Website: bh-photo
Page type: account-selection
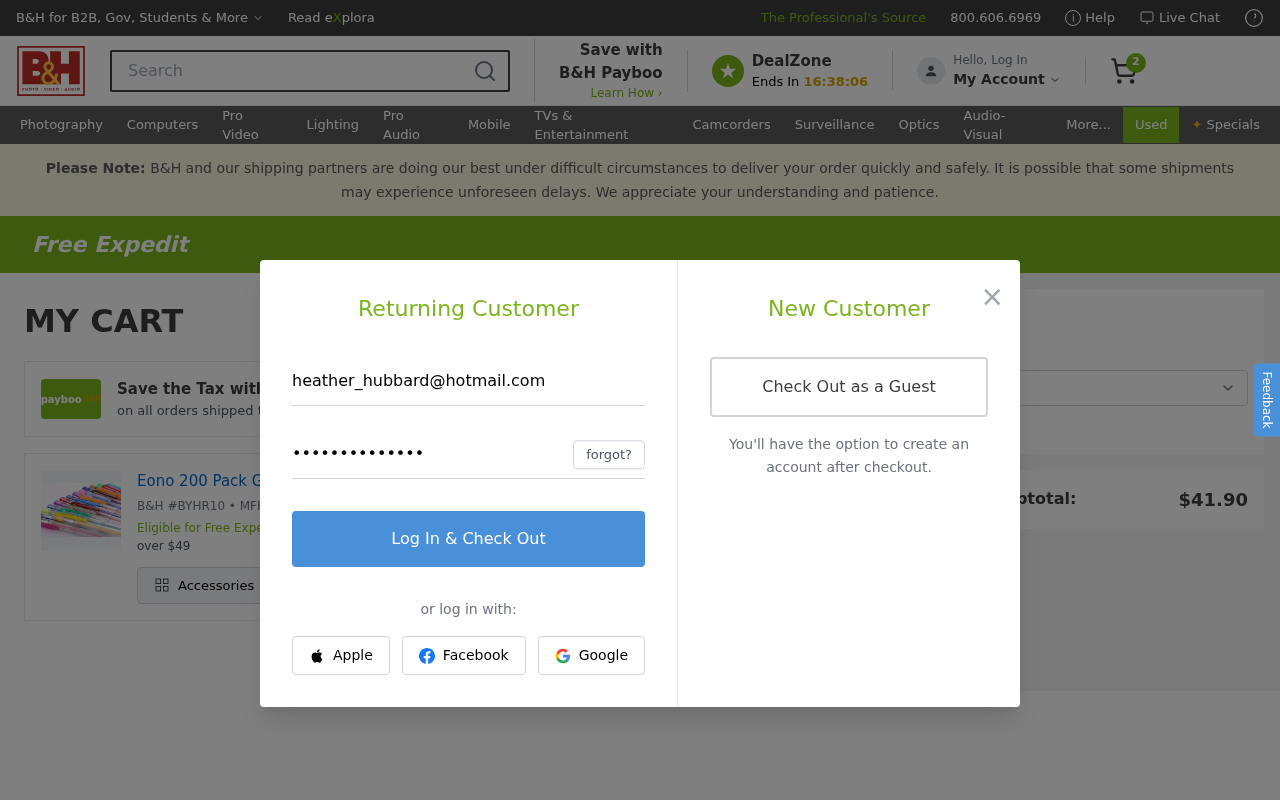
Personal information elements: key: PII_EMAIL
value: heather_hubbard@hotmail.com
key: PII_POSTCODE
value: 94355
Product elements: key: PRODUCT1_NAME
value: Eono 200 Pack Gel Pens Set 100 Gel Pen with 100 Refills
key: PRODUCT1_QUANTITY
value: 2
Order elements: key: ORDER_NUM_ITEMS
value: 2
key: ORDER_SUBTOTAL
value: $41.90
Search elements: key: HEADER_SEARCH
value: Search
Other elements: key: BH_ITEM_NUMBER
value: BYHR10
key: MFR_NUMBER
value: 03678K